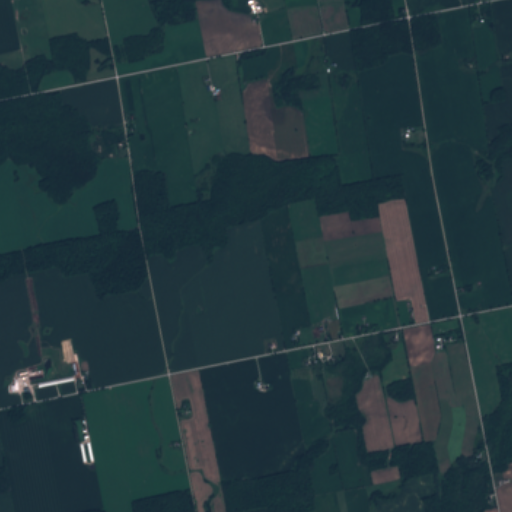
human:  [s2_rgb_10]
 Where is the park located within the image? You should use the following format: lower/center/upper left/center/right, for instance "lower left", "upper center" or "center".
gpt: The park is located in the upper right of the image.
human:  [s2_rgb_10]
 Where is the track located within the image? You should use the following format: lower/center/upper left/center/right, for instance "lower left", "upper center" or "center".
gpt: The track is located in the center right of the image.
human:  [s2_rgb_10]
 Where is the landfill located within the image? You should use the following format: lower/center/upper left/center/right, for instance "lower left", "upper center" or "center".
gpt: There is no landfill in the image.